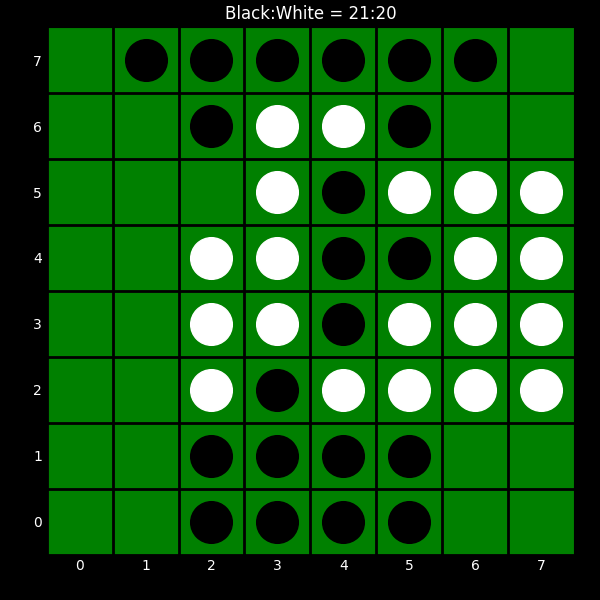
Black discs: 21
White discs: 20